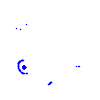
Particle: electron